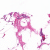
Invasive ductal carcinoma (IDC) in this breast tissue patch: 0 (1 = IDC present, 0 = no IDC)